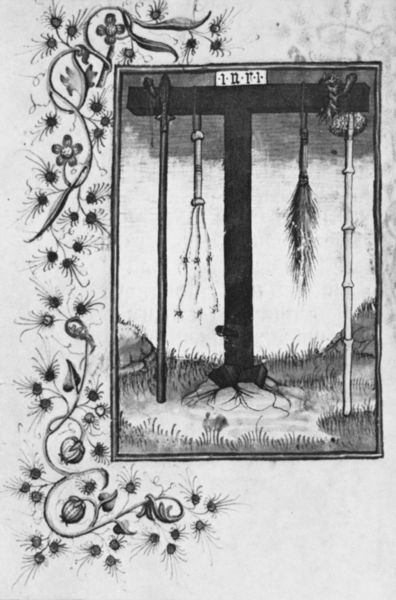
Titel: Gebetbuch Truchseß Georg II. von Waldburg
Standort: Herkunftsort: (D Süddeutschland) (EU - D - Süddeutschland)
Institution: Stuttgart, Württembergische Landesbibliothek
Schlagwörter: landschaft, gras, ranken, stab, inschrift, kreuz, wurzel, bambus, schwamm, buchmalerei, vignette, golgatha, pollen, inri, arma christi, geißel, kreuzstamm